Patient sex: F
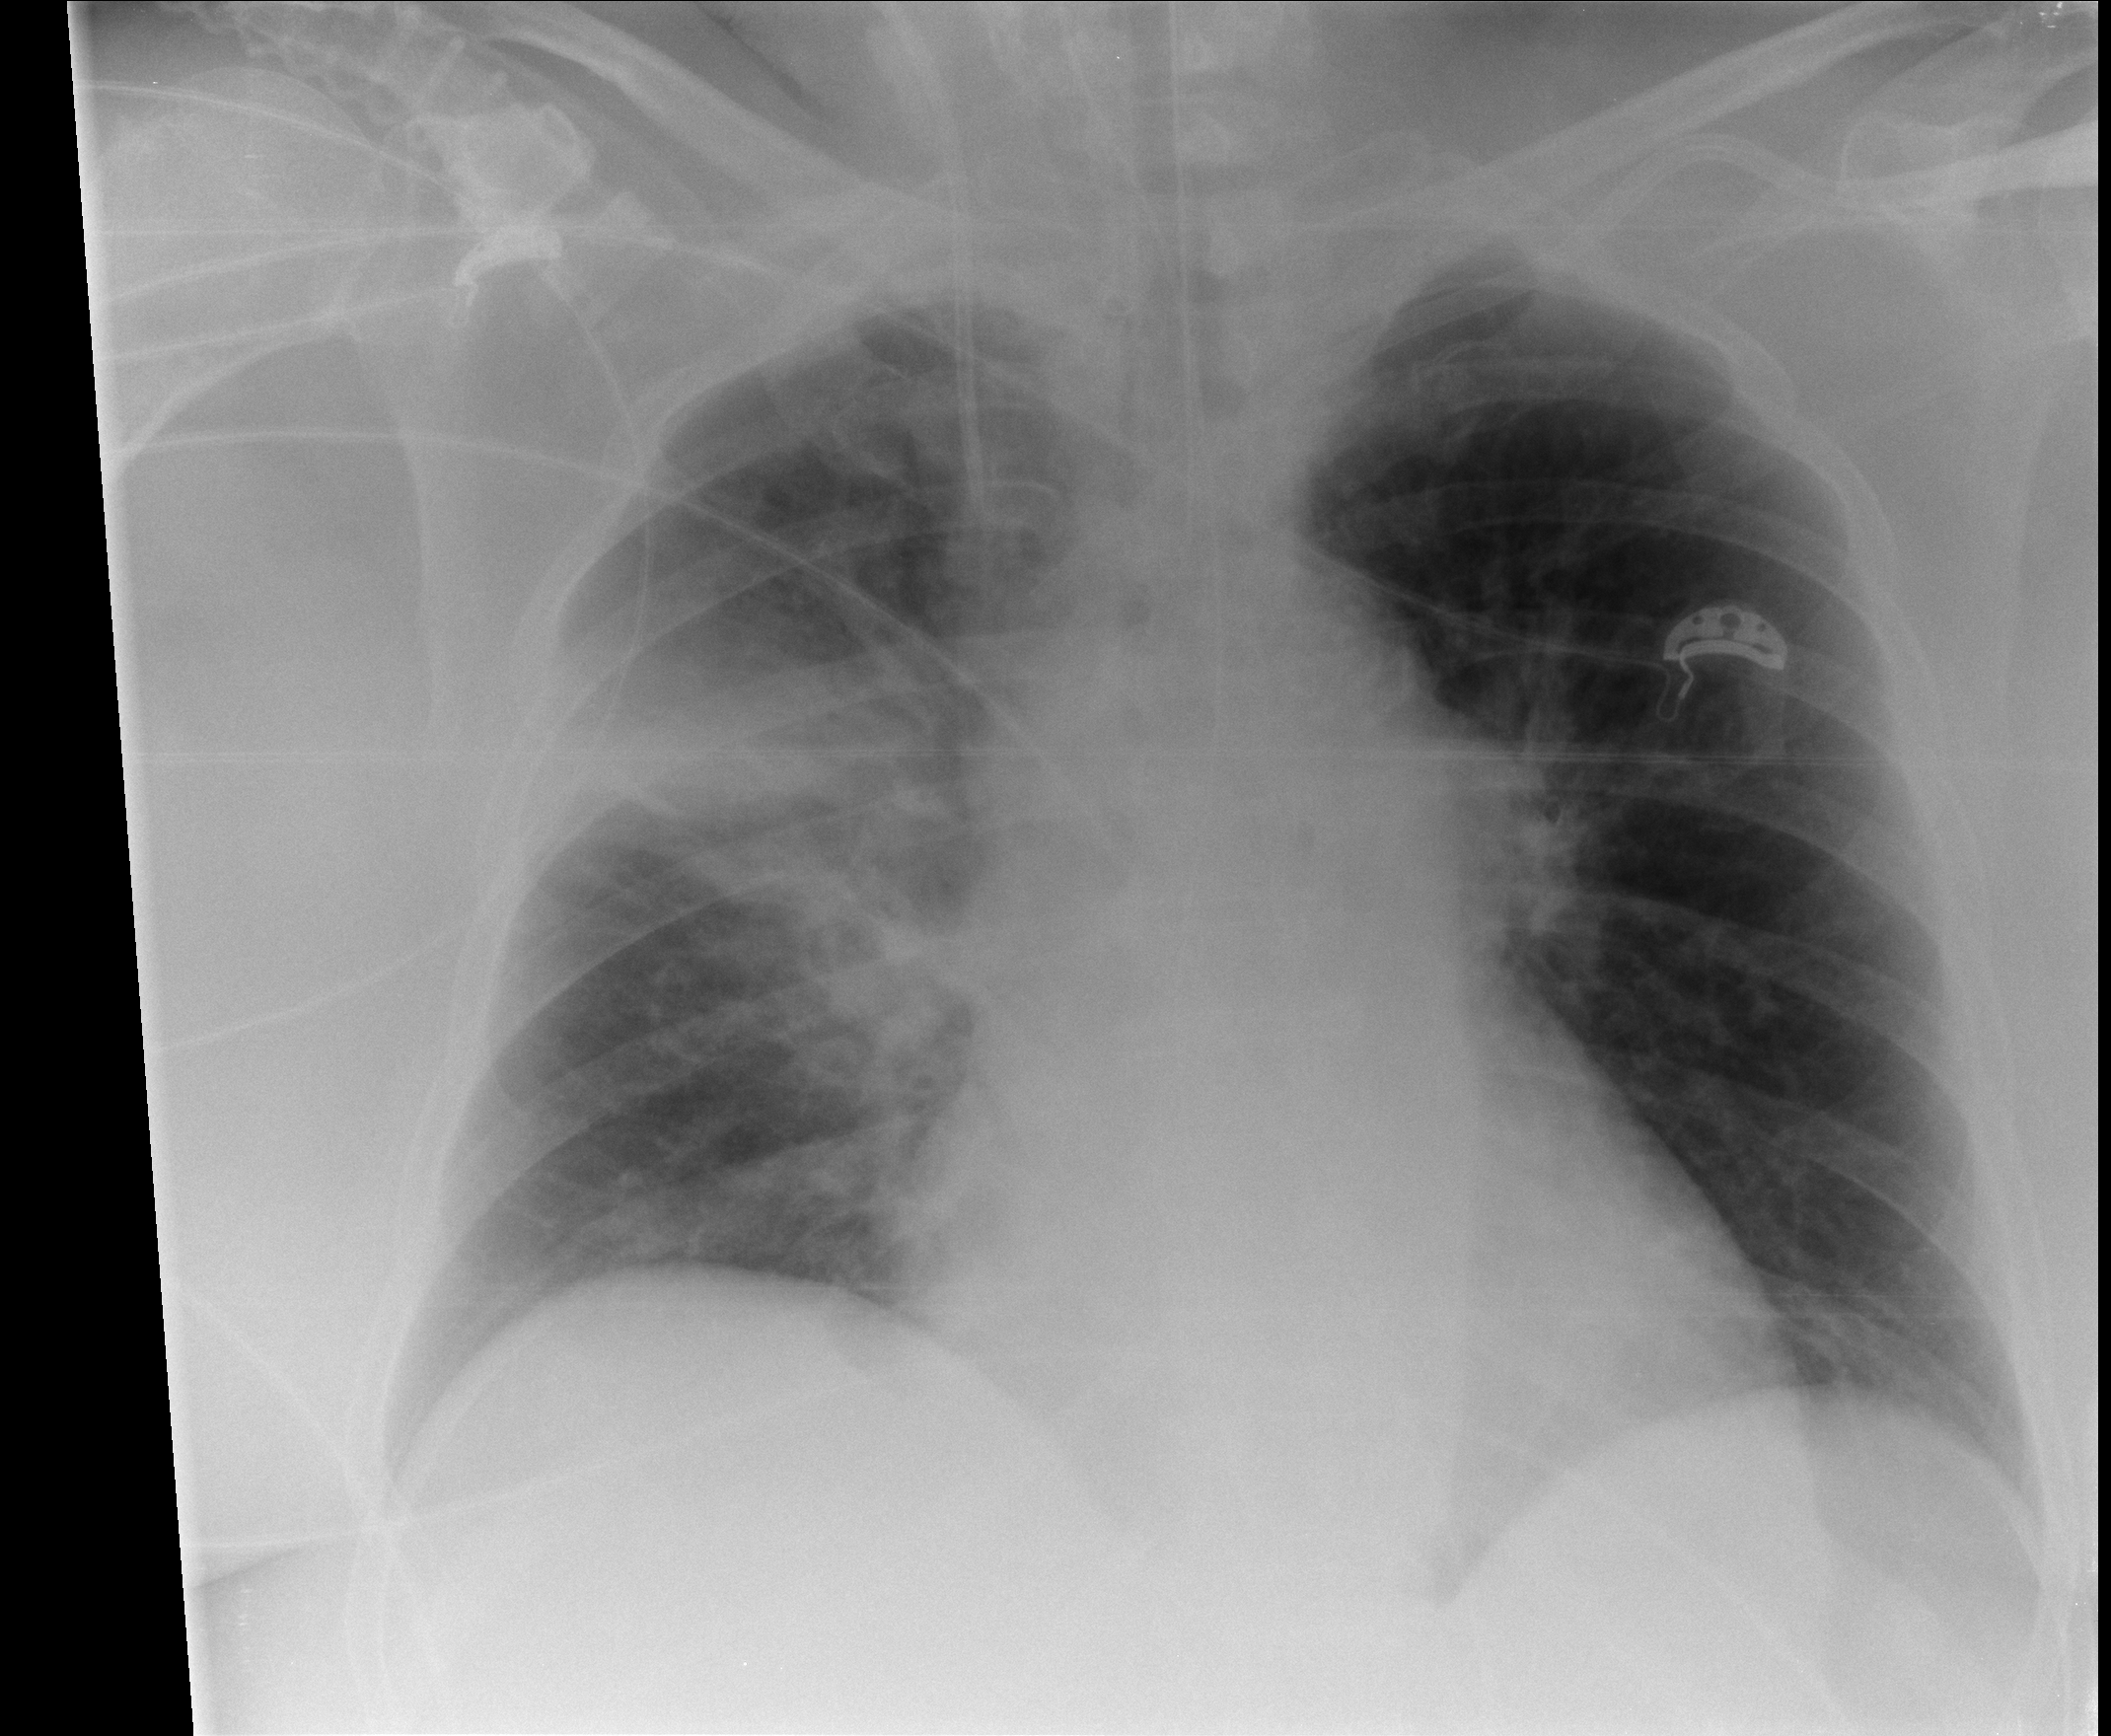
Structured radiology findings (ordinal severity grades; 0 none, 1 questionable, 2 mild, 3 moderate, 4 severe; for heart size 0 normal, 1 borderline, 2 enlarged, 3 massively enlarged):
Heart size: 0
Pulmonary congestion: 0
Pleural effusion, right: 0
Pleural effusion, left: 0
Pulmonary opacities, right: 2
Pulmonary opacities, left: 0
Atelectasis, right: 2
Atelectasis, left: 0